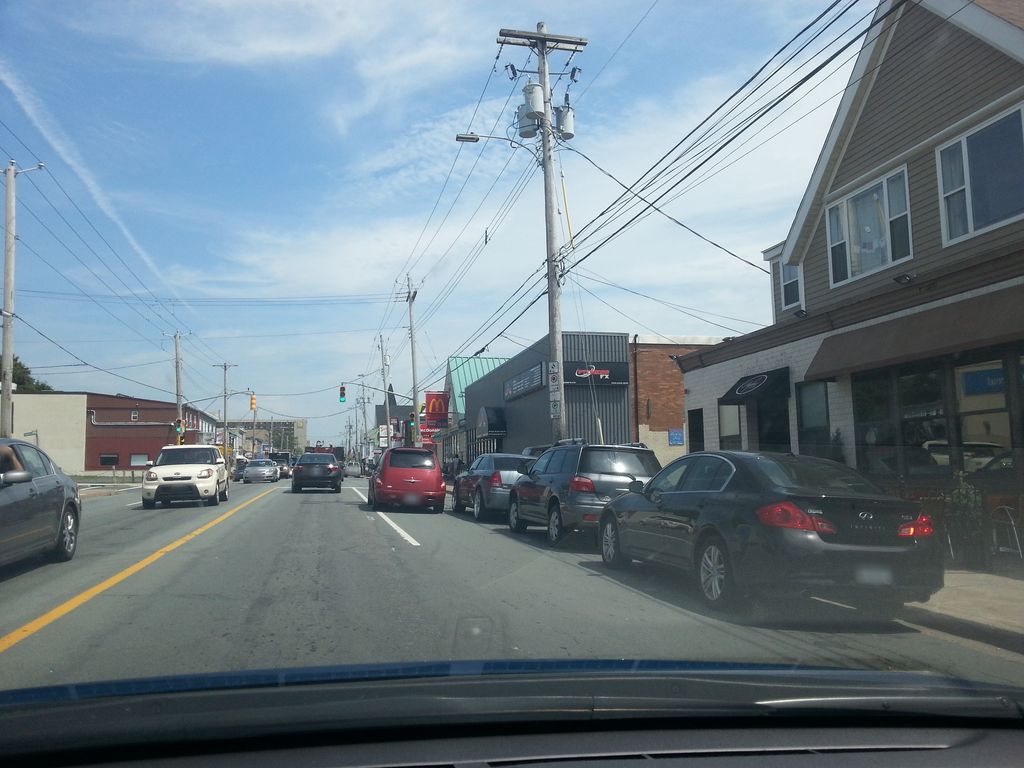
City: halifax